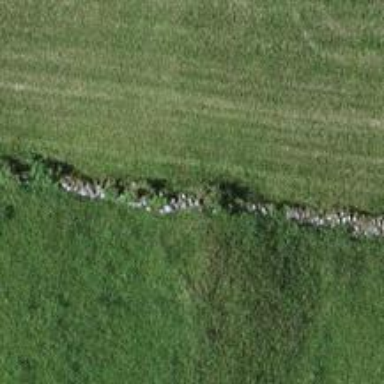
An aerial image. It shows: Dry stone wall barrier.